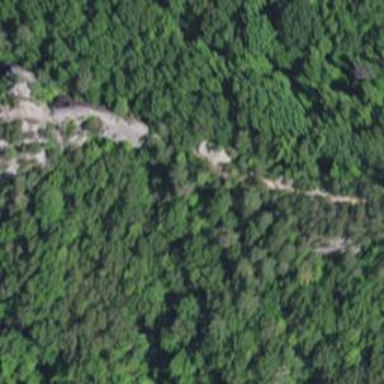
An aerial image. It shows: Climbing crag.